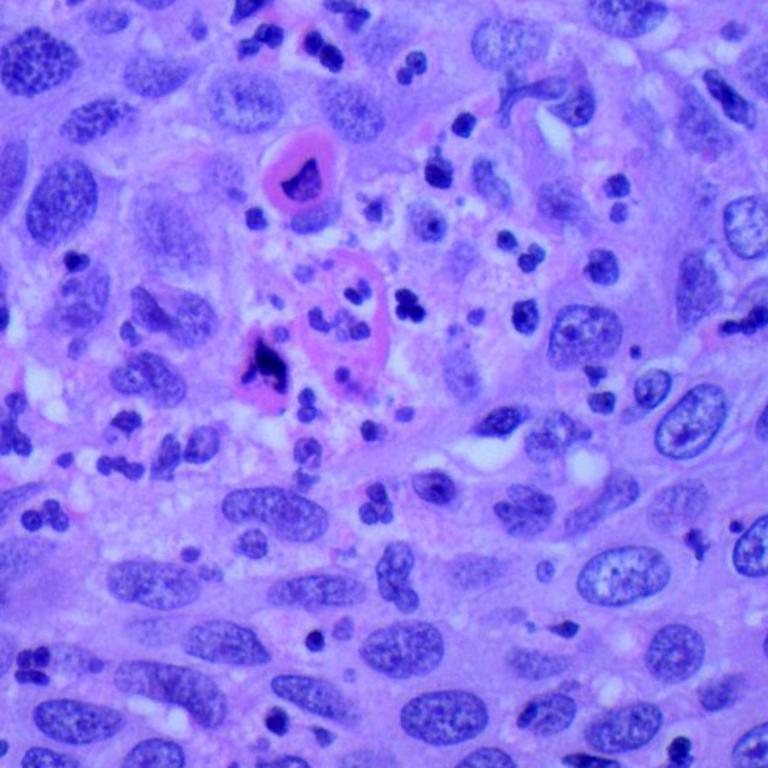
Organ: lung
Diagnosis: squamous carcinomas